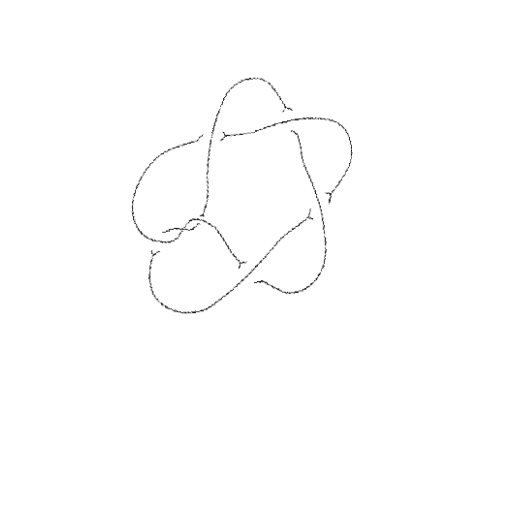
Crossing number: 7